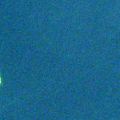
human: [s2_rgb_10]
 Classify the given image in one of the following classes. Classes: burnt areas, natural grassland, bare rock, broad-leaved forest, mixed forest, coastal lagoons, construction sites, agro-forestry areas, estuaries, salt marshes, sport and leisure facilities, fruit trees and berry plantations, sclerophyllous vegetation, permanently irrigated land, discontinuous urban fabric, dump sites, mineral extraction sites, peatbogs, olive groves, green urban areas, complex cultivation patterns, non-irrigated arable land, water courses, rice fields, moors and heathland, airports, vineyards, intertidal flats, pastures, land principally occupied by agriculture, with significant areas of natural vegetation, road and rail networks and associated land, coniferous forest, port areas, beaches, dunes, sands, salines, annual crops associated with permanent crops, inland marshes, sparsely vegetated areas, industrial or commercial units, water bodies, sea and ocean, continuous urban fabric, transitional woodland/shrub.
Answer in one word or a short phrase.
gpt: sea and ocean